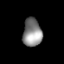
Tissue: lung
Cell type: Epithelial cells
Senescence score: 0.2
Nuclear area (px): 518
Mean DAPI intensity: 138.515